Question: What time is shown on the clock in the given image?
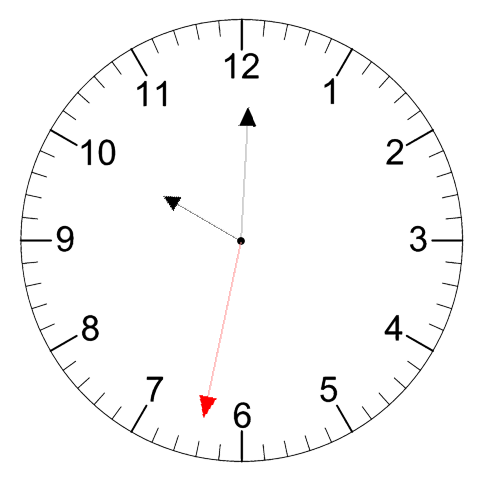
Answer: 10:00:32